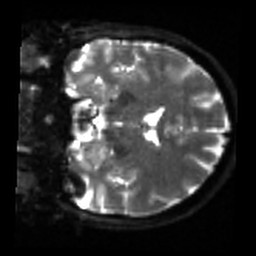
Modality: sbref
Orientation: coronal
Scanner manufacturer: siemens
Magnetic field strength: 3 T
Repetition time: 4 s
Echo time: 0.0594 s